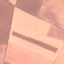
Land use / land cover class: AnnualCrop